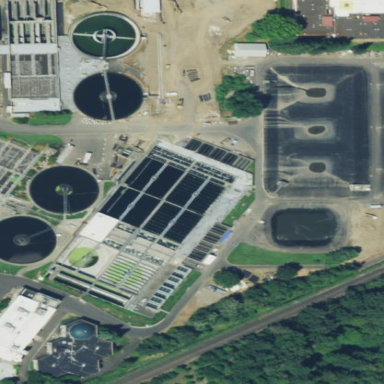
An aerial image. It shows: Wastewater plant protected by fence.